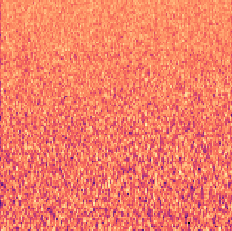
Sound class: Rain